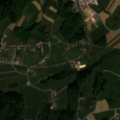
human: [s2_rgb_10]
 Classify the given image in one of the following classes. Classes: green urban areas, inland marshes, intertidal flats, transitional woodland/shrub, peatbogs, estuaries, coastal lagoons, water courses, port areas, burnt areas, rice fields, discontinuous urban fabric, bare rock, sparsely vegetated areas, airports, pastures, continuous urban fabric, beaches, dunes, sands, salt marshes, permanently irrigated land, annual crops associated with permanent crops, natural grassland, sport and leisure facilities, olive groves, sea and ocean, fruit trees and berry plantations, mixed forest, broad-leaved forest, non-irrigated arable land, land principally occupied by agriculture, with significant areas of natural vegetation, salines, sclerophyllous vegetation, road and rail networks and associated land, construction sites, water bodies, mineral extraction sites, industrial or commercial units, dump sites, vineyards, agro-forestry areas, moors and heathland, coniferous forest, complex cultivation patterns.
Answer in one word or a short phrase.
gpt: non-irrigated arable land, complex cultivation patterns, mixed forest